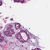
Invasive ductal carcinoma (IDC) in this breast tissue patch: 1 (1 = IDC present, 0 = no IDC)